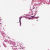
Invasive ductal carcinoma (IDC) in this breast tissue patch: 0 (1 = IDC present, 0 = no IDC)